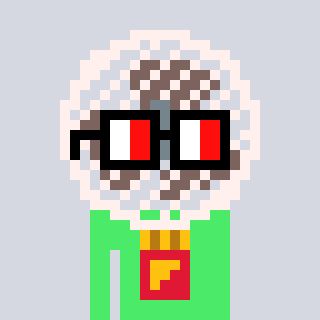
a pixel art character with square glasses with black frames and red eyes, a fan-shaped head and a teal-colored body on a cool background